Field crop: maize
Growth stage: 2
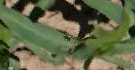
Species: maize